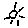
Label: sun